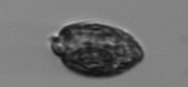
Label: Katodinium_or_Torodinium